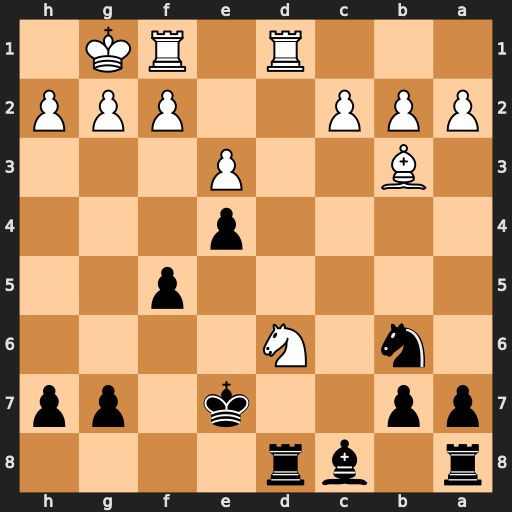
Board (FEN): r1br4/pp2k1pp/1n1N4/5p2/4p3/1B2P3/PPP2PPP/3R1RK1
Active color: b
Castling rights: -
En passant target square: -
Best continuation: Rxd6 Rxd6 Kxd6